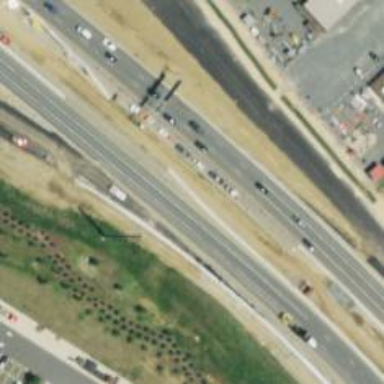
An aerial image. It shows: Asphalt motorway marked as expressway.